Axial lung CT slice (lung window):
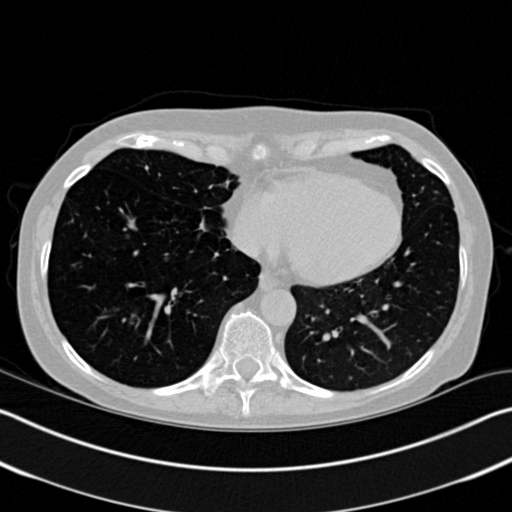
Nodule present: no